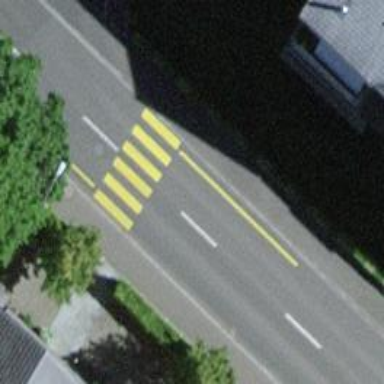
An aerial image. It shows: Marked zebra crossing on the road.